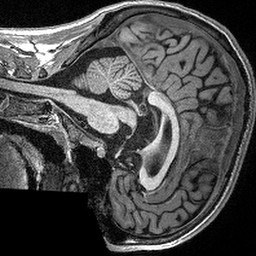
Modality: T1w
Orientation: sagittal
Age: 20
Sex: male